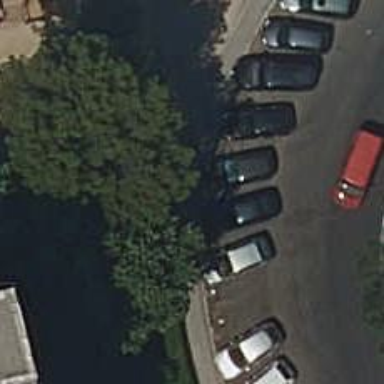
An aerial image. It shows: Sidewalk.